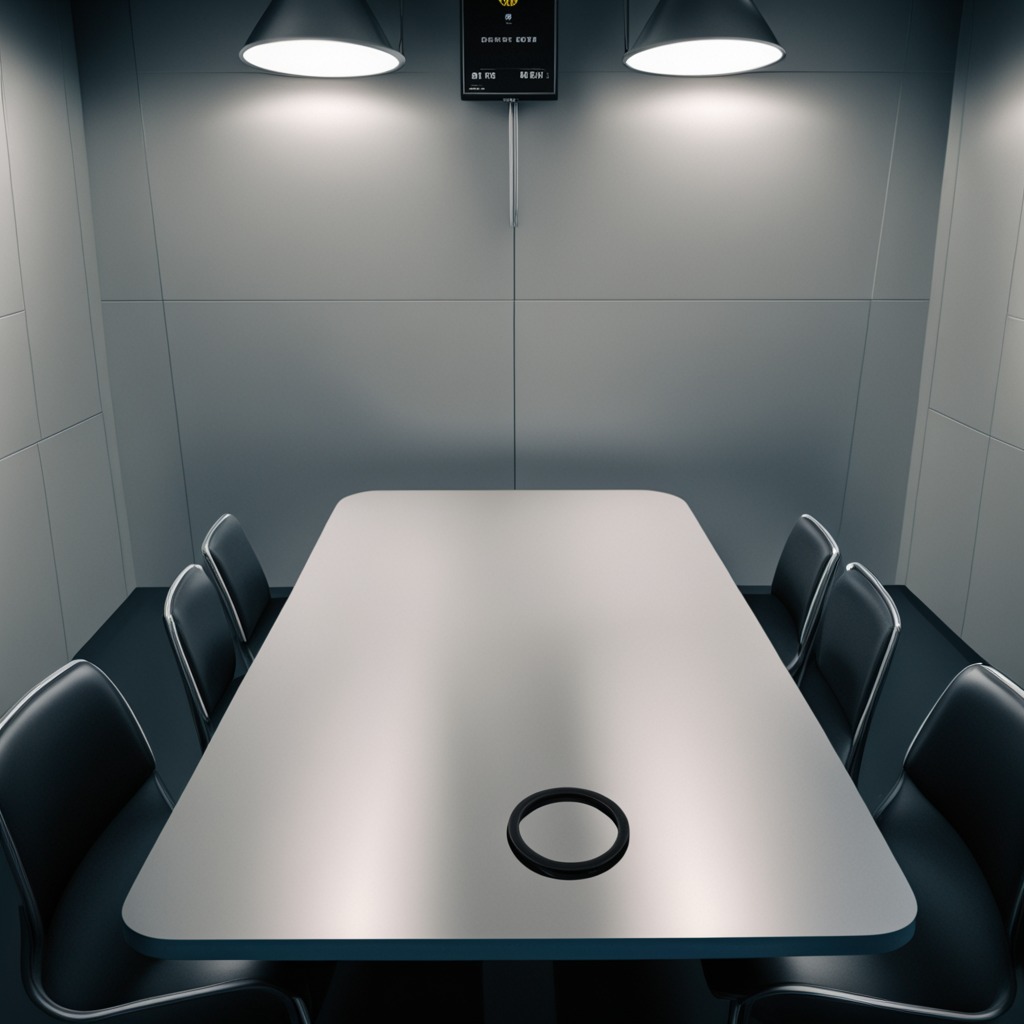
A rubber O-ring is lying on the table in the railway signal maintenance room.